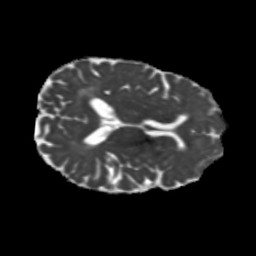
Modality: MD
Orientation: axial
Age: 71
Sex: female
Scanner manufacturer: siemens
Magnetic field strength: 3 T
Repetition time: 5.25 s
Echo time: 0.08 s